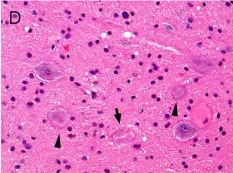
(D) Dysplastic neurons, some of which contain neurofibrillary tangles (arrow), and a balloon cell (arrowheads) are present in the focal area of distal aspect of the resected specimen (hematoxylin and eosin stain). The black square corresponds to (D).
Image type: pathology (h&e)